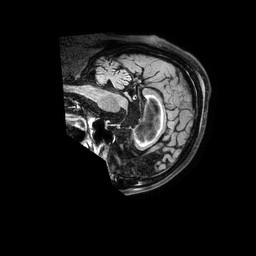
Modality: FLAIR
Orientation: sagittal
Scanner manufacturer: philips
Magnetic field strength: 3 T
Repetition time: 4.8 s
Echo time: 0.3075 s